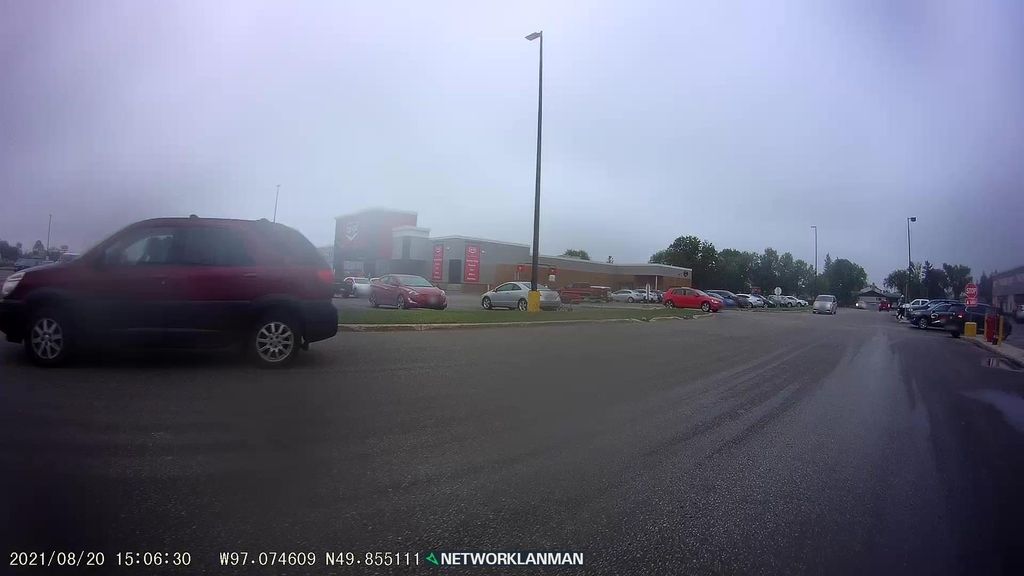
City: winnipeg